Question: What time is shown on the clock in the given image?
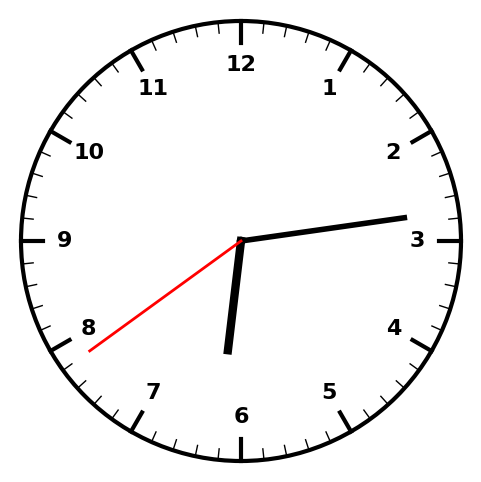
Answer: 06:13:39